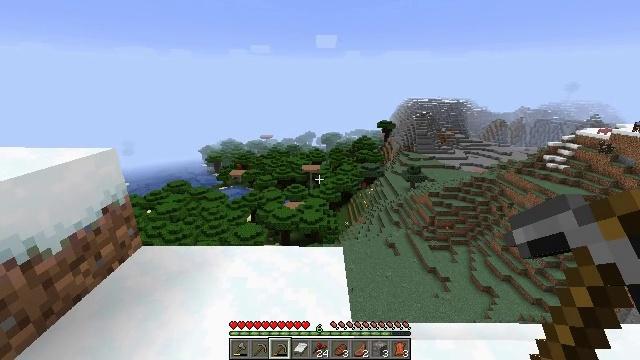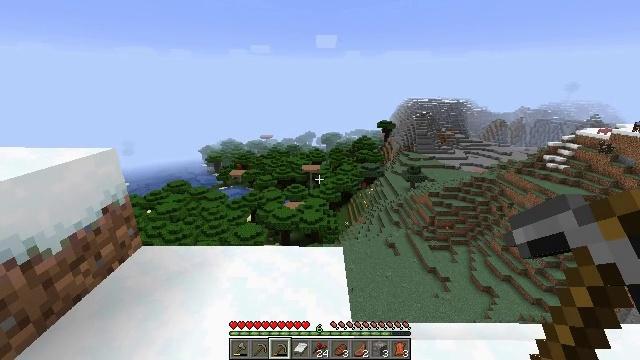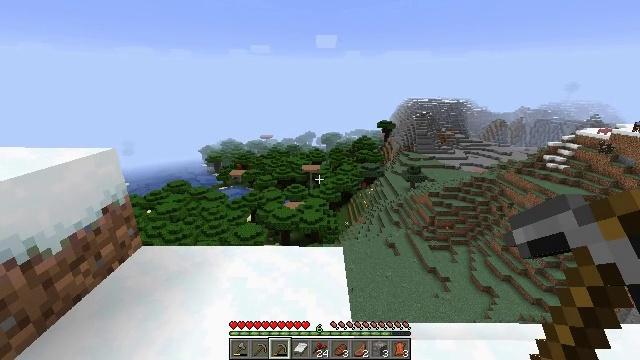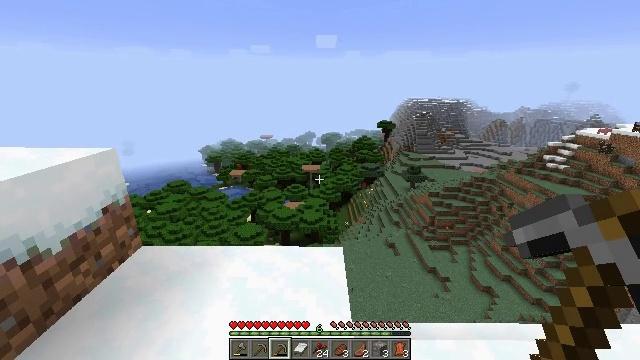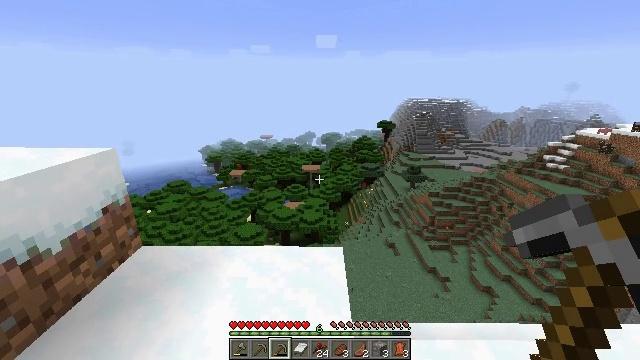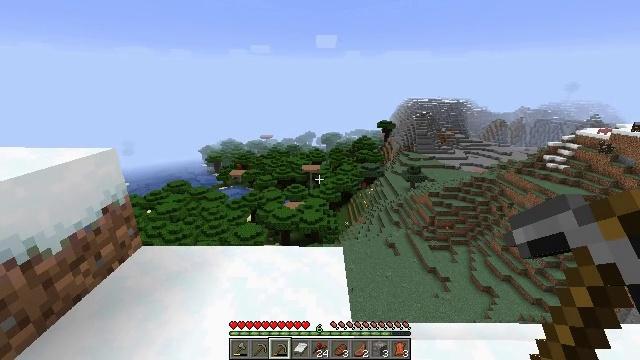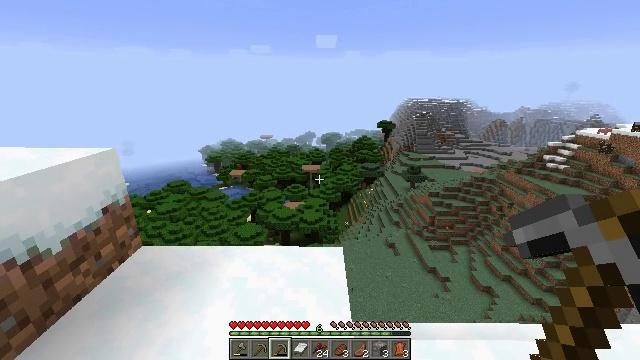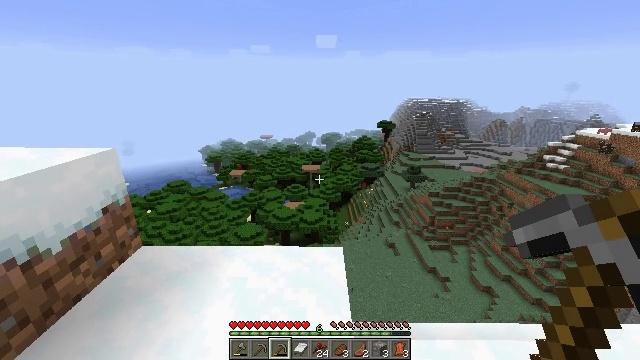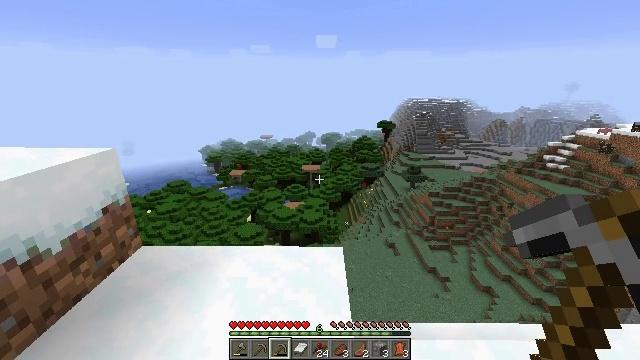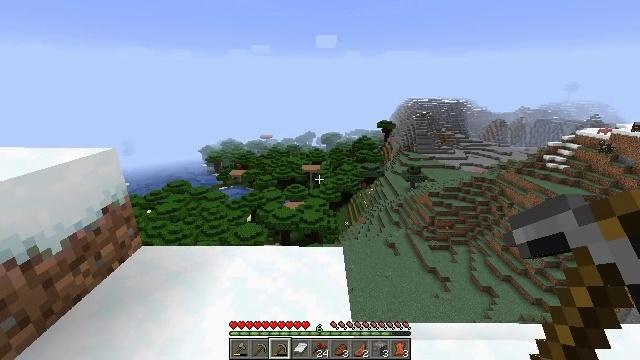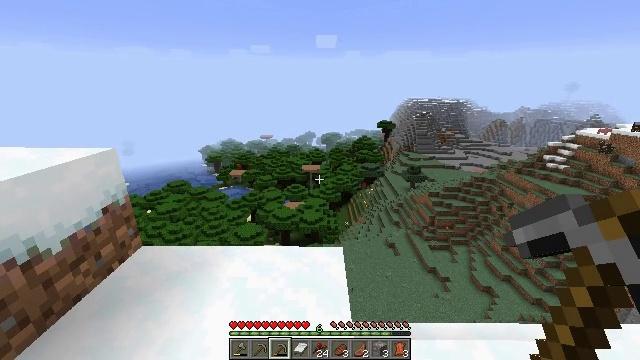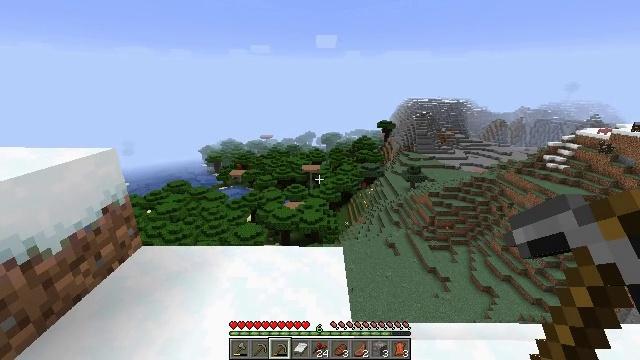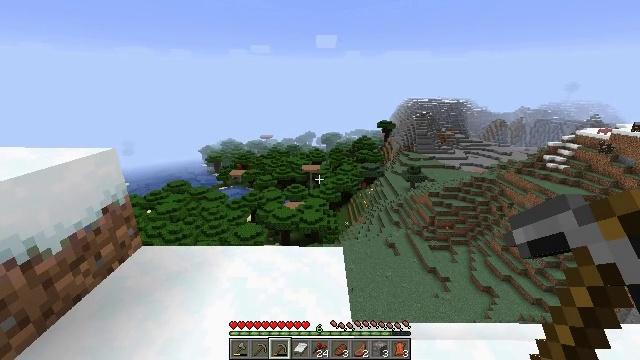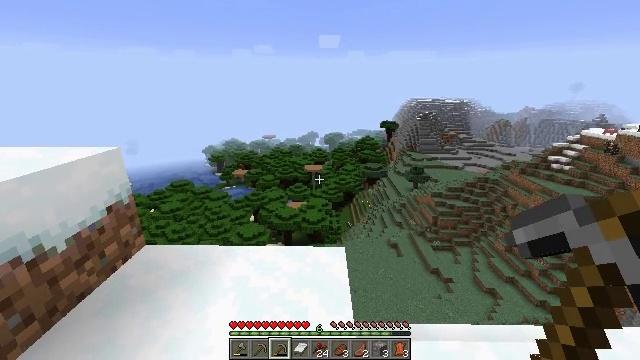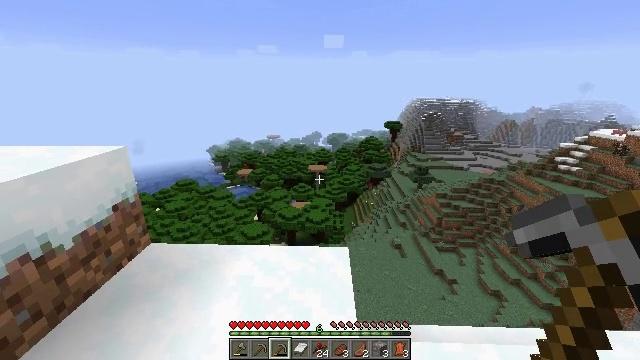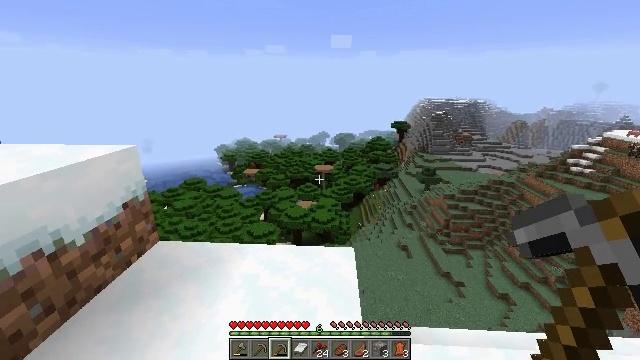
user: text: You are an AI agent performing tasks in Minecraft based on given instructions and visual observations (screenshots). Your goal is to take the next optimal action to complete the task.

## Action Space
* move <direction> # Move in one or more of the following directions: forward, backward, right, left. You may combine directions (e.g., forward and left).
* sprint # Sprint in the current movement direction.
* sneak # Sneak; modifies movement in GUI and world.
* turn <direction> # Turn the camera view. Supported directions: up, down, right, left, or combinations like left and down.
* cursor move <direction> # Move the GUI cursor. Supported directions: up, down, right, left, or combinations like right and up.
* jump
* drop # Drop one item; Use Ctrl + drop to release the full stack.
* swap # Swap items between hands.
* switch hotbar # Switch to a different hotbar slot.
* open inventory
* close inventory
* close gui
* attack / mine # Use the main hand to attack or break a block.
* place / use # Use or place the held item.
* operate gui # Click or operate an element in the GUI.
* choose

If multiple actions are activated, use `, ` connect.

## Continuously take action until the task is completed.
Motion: motion action
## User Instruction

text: Mine the mushroom stem in the forest.
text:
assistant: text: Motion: no_op
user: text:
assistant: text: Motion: no_op
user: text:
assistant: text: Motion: no_op
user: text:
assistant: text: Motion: no_op
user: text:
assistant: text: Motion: no_op
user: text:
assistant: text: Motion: no_op
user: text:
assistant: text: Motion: no_op
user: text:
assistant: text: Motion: no_op
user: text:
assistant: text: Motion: no_op
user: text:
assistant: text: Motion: no_op
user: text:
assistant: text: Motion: no_op
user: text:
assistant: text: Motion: no_op
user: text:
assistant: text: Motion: no_op
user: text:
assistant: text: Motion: no_op
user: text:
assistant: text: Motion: turn left
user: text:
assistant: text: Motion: turn left
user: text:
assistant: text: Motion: turn left
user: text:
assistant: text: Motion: turn left
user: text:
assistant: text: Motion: turn left
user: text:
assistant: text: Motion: no_op
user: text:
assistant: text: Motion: turn left
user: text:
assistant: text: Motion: no_op
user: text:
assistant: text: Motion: no_op
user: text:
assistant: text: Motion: no_op
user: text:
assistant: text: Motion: no_op
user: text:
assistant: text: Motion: no_op
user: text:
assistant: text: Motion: no_op
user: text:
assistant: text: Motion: no_op
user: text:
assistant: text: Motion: no_op
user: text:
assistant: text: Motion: no_op